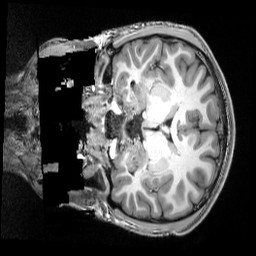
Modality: T1w
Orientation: coronal
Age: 19
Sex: male